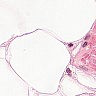
Metastatic tissue present: no